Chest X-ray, PA view. Patient: 62 years old, sex F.
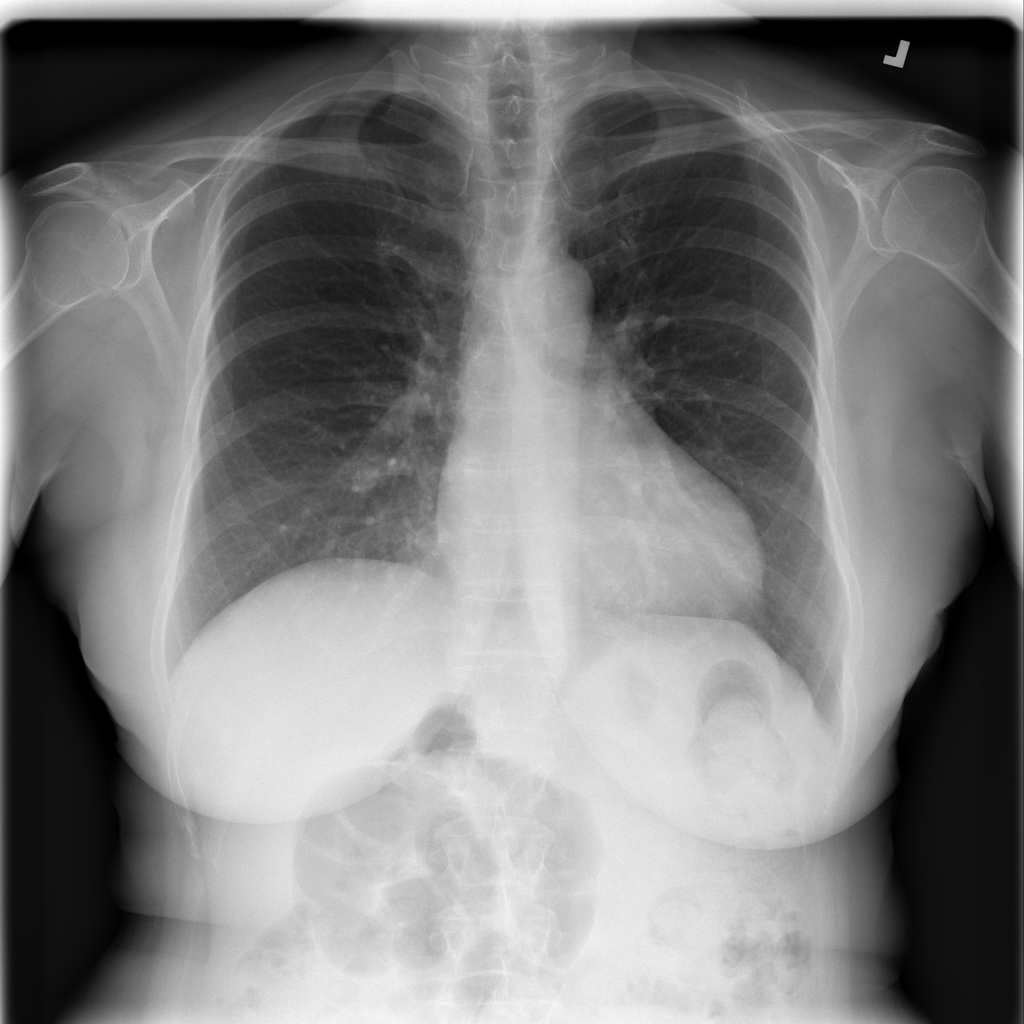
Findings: No Finding